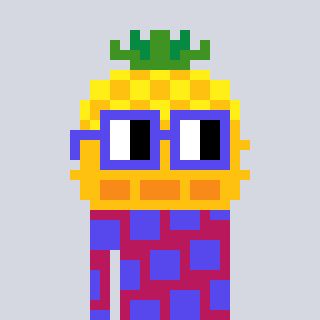
a pixel art character with square blue glasses, a pineapple-shaped head and a darkpink-colored body on a cool background